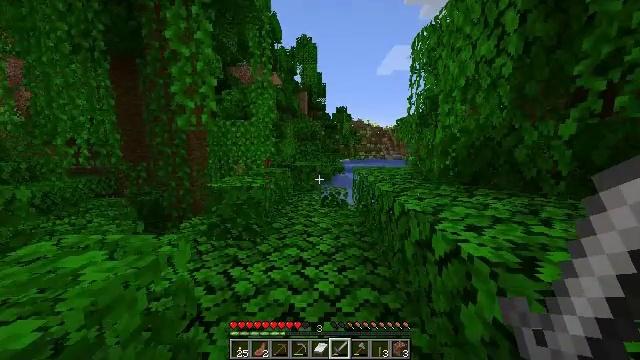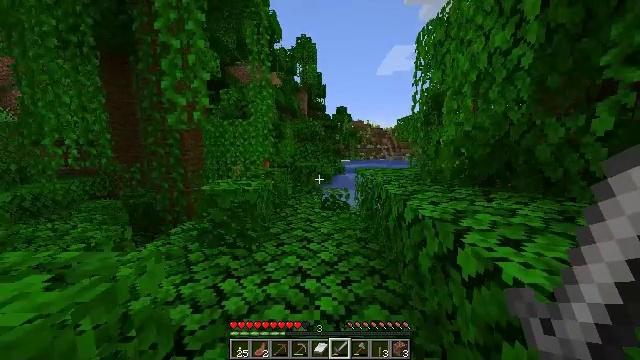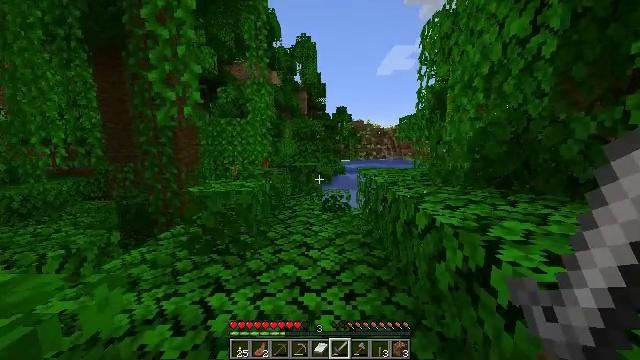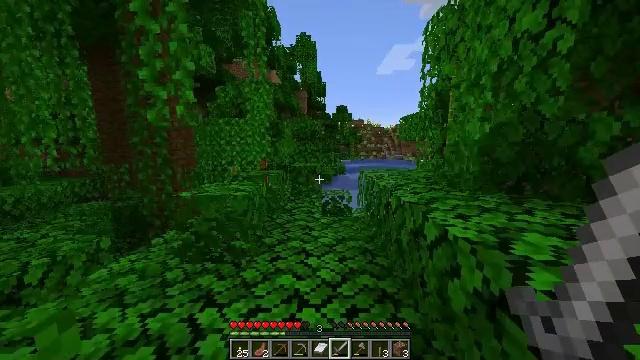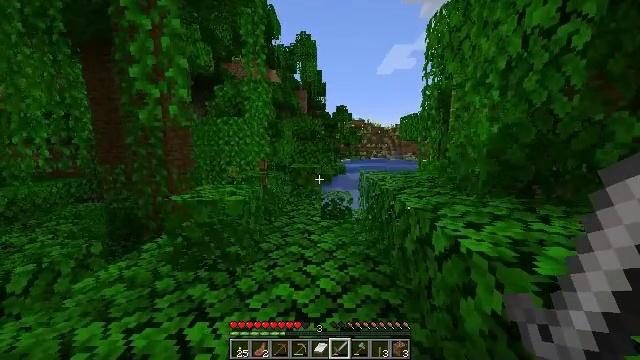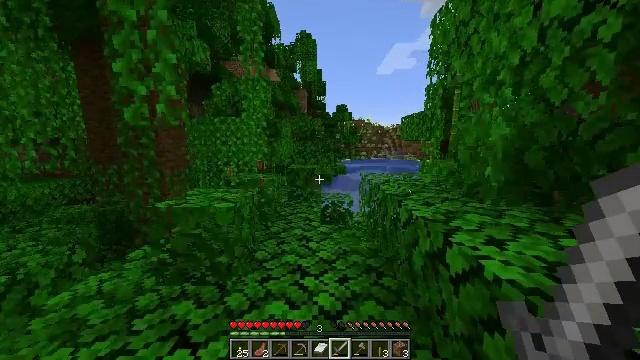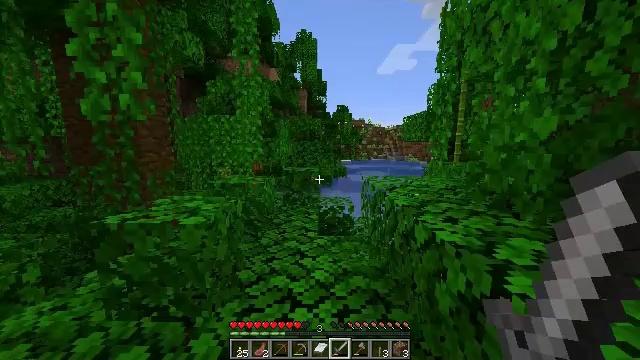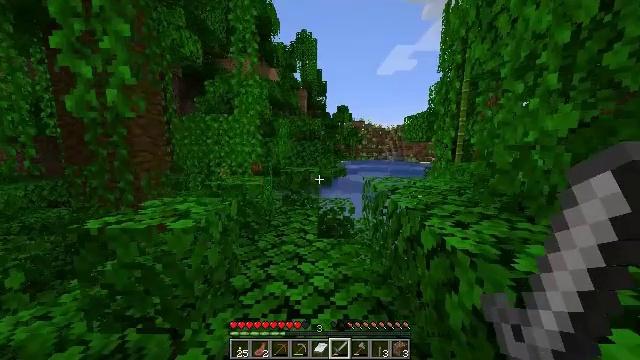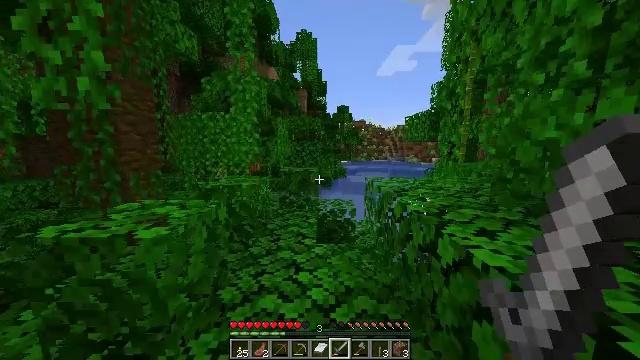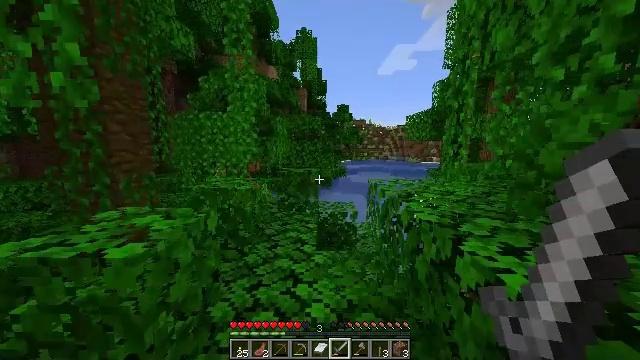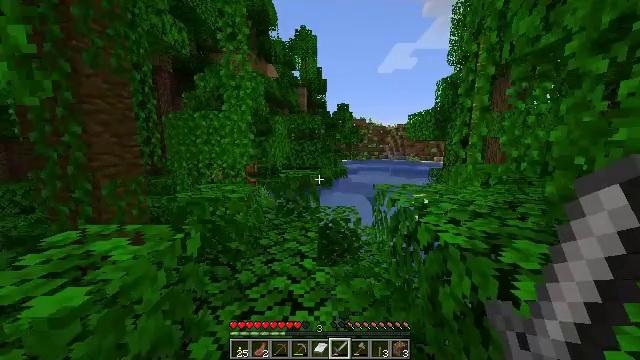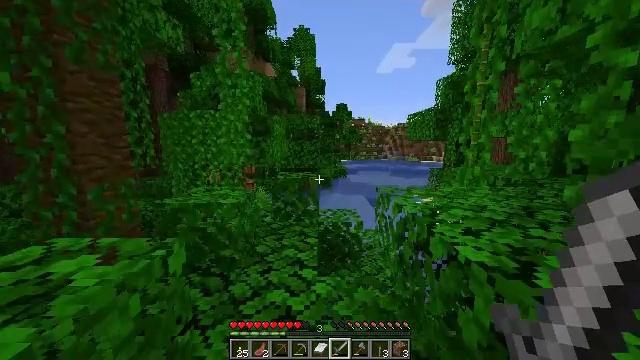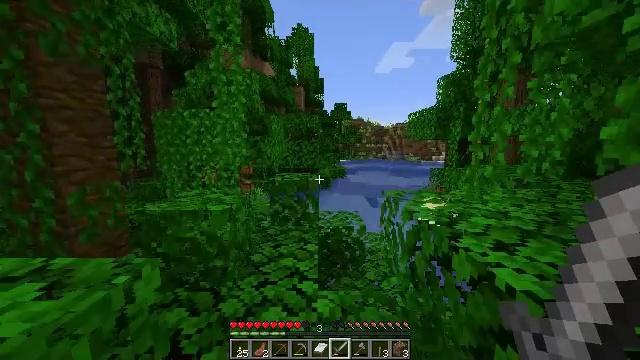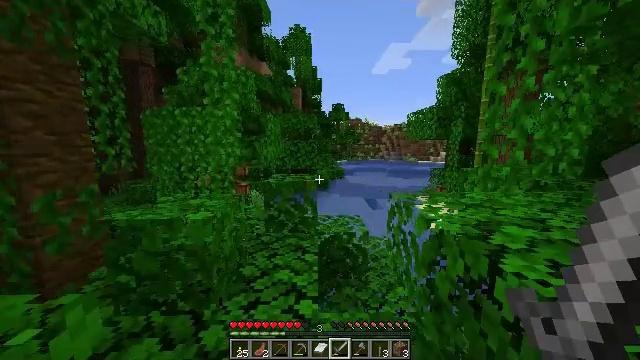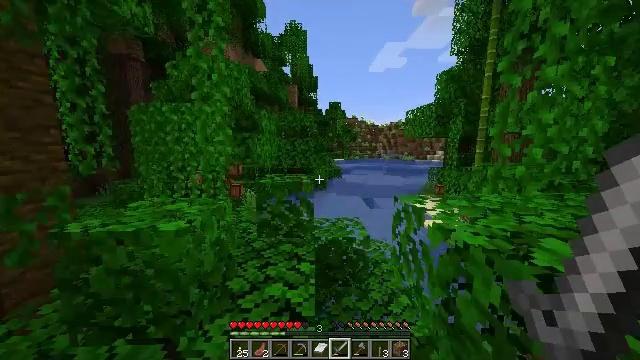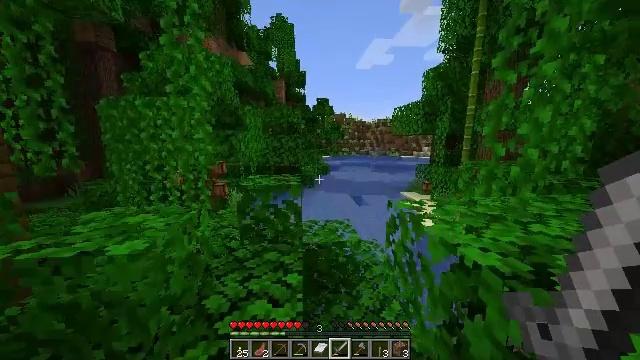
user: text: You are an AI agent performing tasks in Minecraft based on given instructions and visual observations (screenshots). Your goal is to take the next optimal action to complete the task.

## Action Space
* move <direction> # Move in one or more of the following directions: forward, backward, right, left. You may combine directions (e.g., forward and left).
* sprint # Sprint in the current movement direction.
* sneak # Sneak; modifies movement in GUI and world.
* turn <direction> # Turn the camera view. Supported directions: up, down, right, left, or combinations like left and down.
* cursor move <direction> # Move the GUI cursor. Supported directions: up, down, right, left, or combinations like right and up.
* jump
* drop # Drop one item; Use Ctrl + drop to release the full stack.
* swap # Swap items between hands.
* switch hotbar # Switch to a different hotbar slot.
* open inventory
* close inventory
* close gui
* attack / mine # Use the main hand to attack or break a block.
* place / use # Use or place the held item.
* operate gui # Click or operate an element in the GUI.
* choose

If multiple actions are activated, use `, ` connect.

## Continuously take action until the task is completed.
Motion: motion action
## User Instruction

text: Collect some bamboo.
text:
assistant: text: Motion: move forward, sprint
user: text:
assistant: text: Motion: move forward, sprint
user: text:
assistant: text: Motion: move forward, sprint
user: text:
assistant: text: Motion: move forward, sprint
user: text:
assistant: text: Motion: move forward, sprint
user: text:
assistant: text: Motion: move forward, sprint
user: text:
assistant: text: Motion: move forward, sprint
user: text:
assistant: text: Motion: move forward, sprint
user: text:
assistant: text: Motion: move forward, sprint
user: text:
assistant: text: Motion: move forward, sprint
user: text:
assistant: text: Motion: move forward, sprint
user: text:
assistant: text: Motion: move forward, sprint
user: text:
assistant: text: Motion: move forward, sprint
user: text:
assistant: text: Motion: move forward, sprint
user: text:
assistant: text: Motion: move forward, sprint, turn right
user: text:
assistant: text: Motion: move forward, sprint, turn right and down
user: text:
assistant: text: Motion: move forward, sprint, turn right
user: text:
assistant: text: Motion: move forward, sprint, turn right
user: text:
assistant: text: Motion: move forward, sprint
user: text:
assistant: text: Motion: move forward, sprint
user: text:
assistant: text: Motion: move forward, sprint
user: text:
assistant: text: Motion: move forward, sprint
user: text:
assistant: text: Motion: move forward, sprint
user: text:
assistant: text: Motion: move forward, sprint
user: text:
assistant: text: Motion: move forward, sprint
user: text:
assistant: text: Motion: move forward, sprint
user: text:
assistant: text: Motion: move forward, sprint
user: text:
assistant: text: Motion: move forward, sprint
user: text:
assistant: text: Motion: sprint
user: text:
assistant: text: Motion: no_op